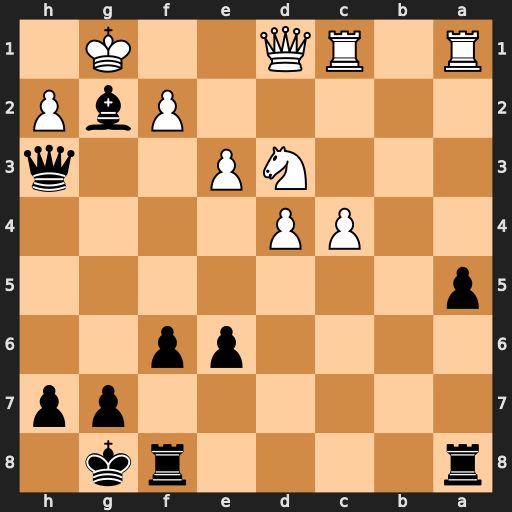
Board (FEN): r4rk1/6pp/4pp2/p7/2PP4/3NP2q/5PbP/R1RQ2K1
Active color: b
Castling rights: -
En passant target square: -
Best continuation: Bf3 Qxf3 Qxf3